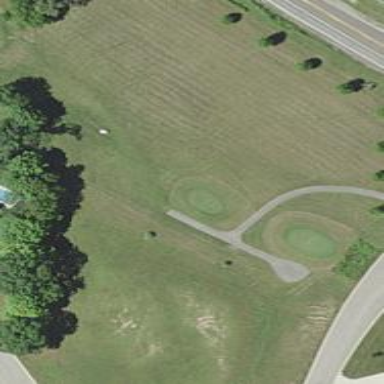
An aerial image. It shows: Service road used as golf cart path.